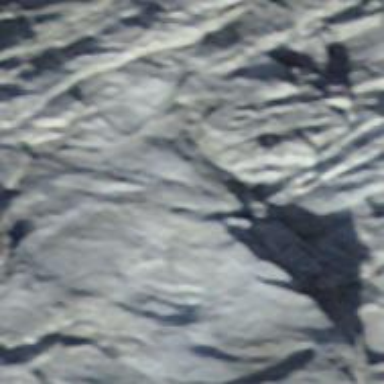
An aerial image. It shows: Natural ridge.